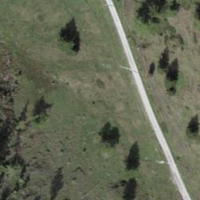
EUNIS habitat code: 31
Species observed at this site:
Alnus alnobetula